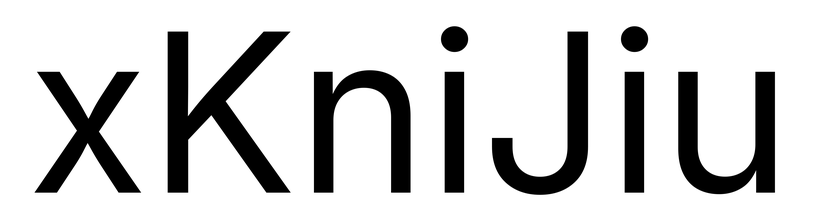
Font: Inter_Regular